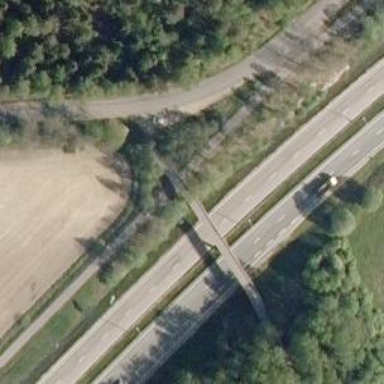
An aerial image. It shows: Asphalt road designated as trunk highway.